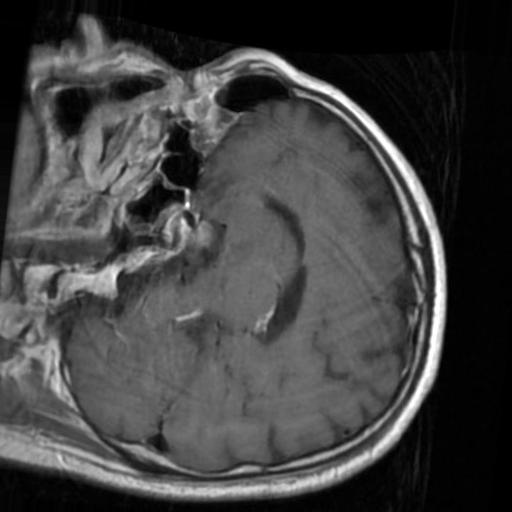
Label: brain_tumor